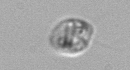
Label: Amoeba